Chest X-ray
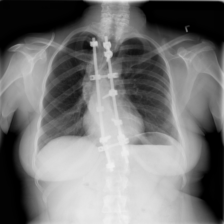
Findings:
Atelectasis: negative
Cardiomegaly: negative
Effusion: negative
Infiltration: positive
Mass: negative
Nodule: negative
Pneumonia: negative
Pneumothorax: negative
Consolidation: negative
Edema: negative
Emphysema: negative
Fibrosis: negative
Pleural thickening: negative
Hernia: negative